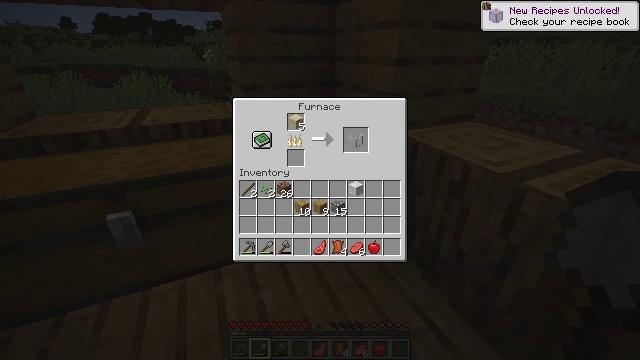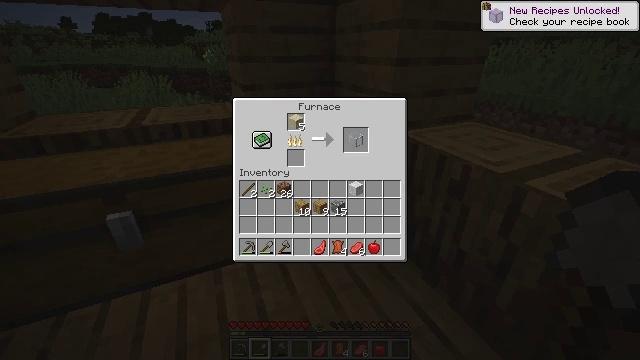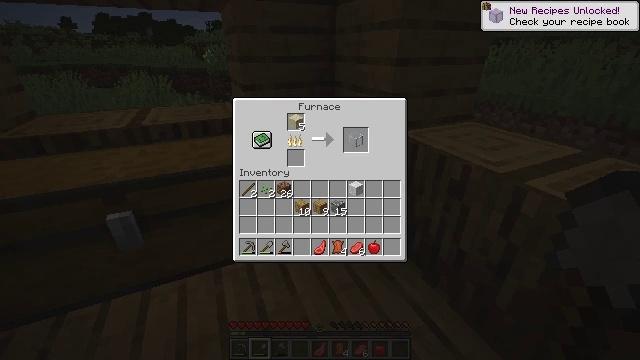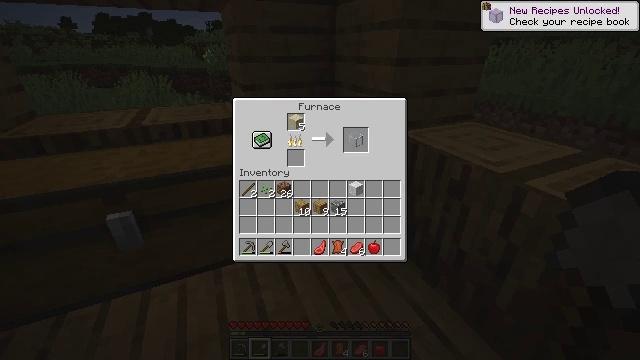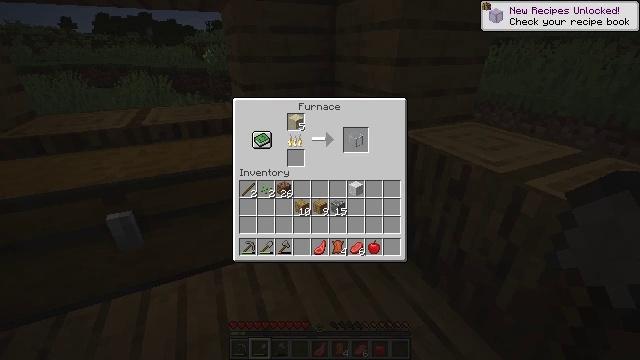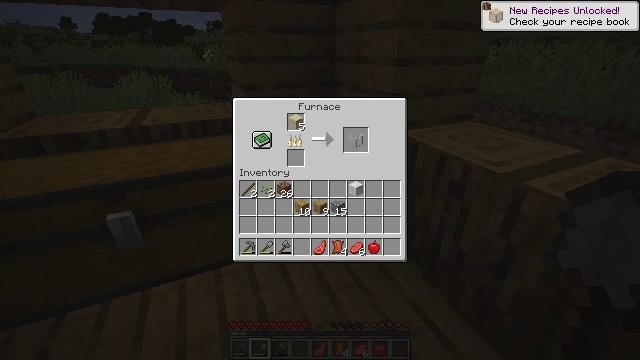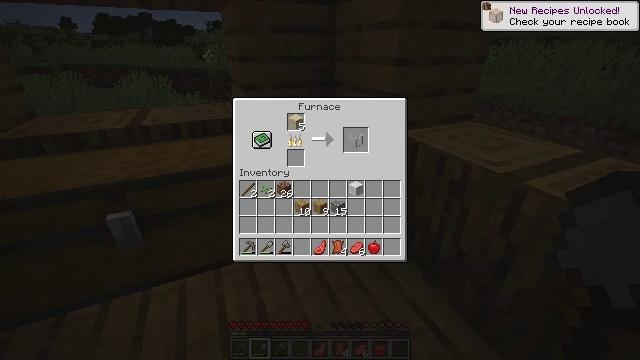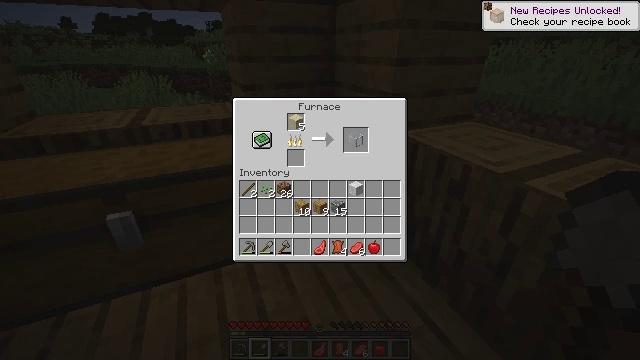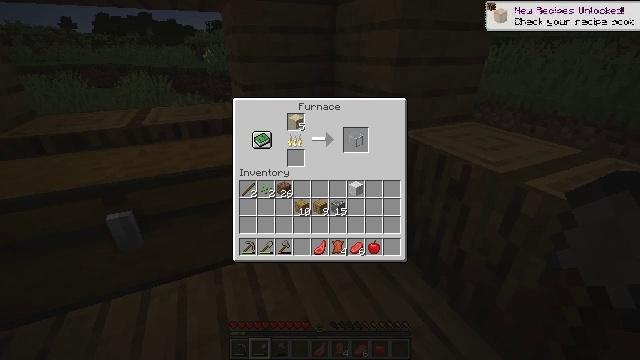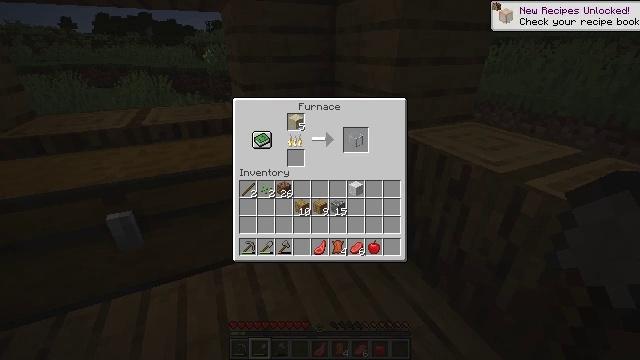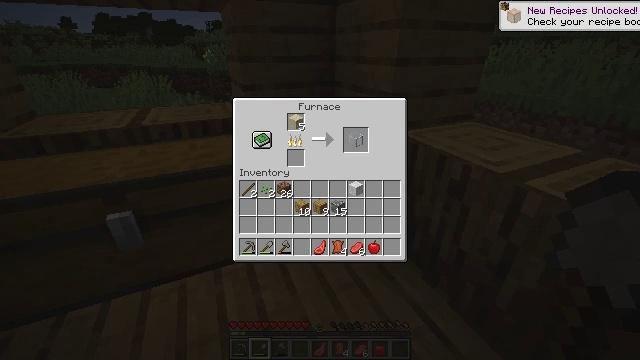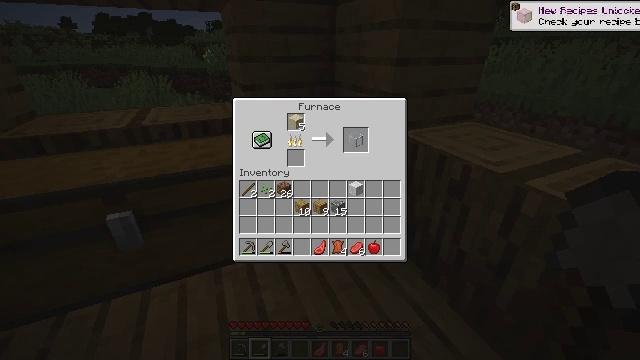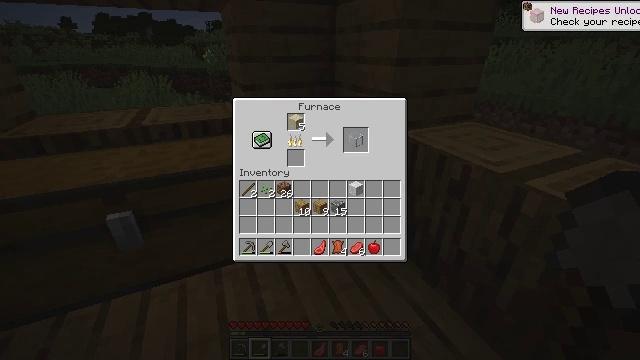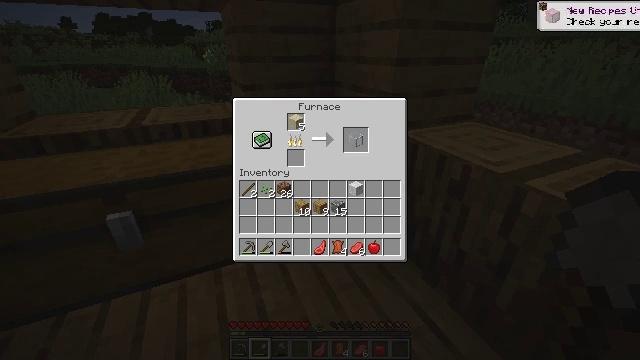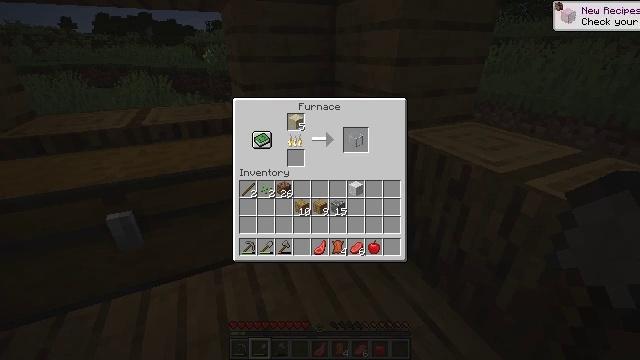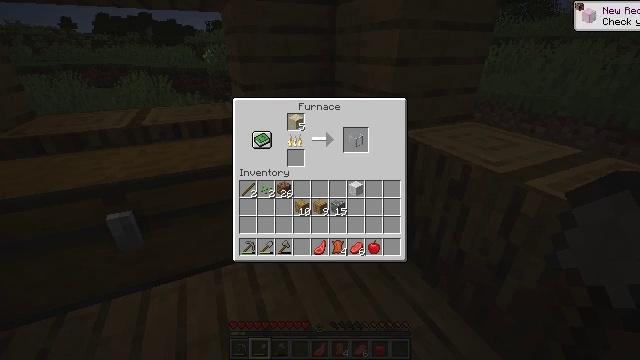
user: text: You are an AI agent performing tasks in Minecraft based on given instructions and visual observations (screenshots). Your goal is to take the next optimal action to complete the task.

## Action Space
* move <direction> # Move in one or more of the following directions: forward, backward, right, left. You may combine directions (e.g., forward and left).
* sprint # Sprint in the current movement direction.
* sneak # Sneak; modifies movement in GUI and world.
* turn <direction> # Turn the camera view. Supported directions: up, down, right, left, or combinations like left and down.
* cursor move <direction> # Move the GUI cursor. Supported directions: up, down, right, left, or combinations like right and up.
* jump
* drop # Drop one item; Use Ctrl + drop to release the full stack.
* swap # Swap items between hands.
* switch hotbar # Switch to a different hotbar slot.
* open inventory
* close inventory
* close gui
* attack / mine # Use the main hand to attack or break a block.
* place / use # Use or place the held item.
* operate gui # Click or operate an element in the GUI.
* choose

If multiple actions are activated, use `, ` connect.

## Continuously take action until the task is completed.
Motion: motion action
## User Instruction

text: craft item air
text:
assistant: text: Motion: no_op
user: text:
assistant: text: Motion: no_op
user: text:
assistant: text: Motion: no_op
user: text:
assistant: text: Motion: no_op
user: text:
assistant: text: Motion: cursor move right
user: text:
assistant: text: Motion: no_op
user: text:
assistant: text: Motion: no_op
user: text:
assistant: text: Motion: no_op
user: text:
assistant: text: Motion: no_op
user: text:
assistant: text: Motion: no_op
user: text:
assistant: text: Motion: no_op
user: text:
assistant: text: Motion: no_op
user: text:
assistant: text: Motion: no_op
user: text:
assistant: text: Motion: no_op
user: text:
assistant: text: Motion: no_op
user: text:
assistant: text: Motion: no_op
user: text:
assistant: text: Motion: no_op
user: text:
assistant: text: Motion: no_op
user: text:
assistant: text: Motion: no_op
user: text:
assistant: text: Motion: no_op
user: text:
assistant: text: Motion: no_op
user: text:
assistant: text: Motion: no_op
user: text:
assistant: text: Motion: no_op
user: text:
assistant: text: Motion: cursor move left and up
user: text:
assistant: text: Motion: cursor move left
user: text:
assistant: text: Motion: no_op
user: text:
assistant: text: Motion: no_op
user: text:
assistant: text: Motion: no_op
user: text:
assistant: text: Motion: no_op
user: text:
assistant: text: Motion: no_op